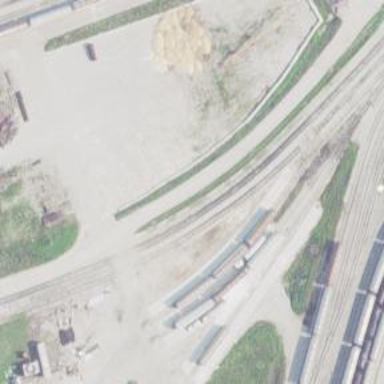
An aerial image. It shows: Railway yard.